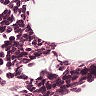
Metastatic tissue present: no